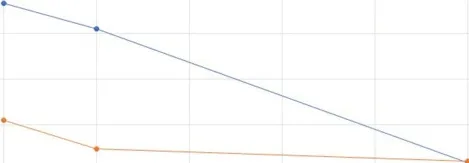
Clozapine blood level monitoring.
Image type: chart (chart)